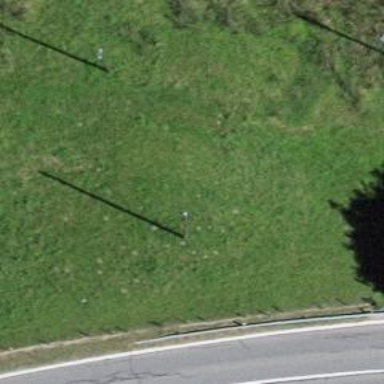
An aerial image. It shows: Minor power line.